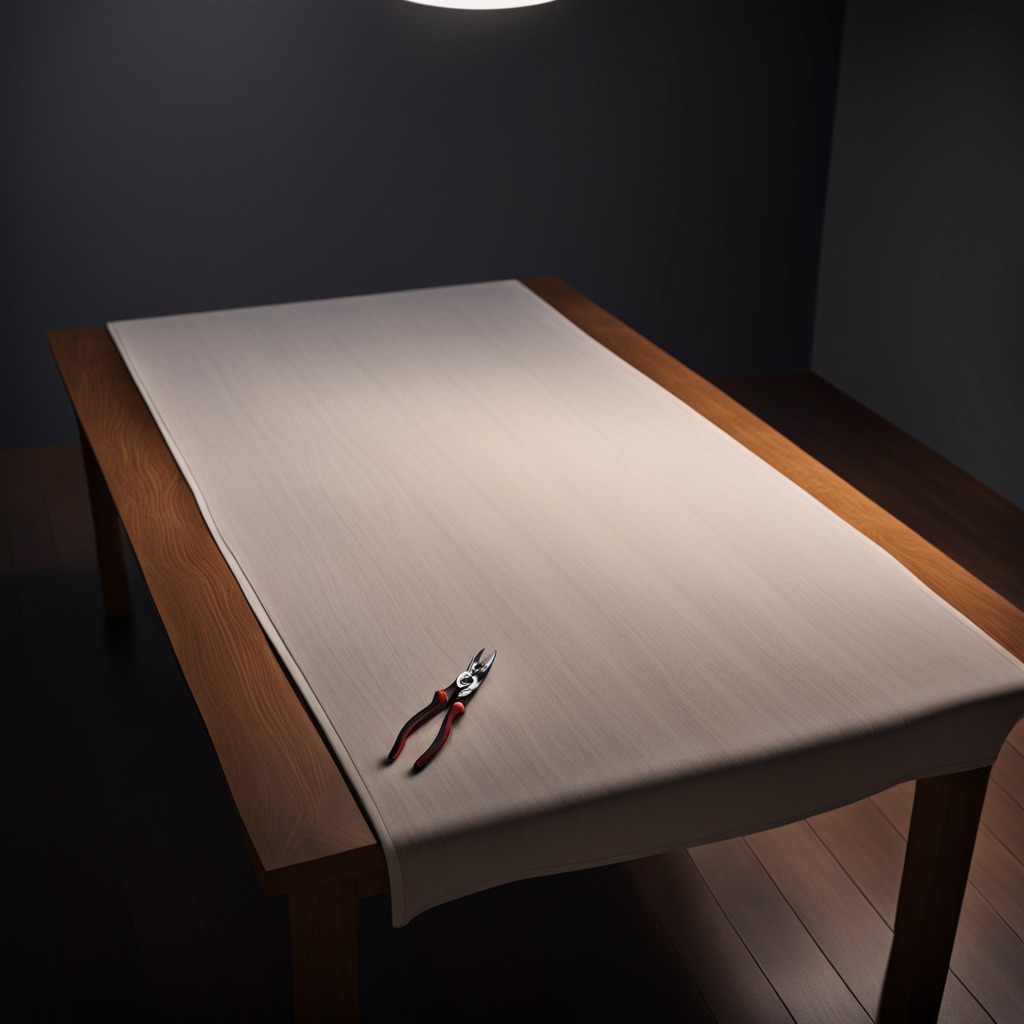
A plier is lying on the wooden table.